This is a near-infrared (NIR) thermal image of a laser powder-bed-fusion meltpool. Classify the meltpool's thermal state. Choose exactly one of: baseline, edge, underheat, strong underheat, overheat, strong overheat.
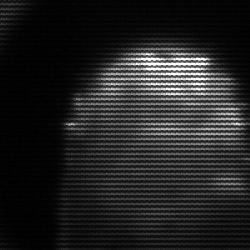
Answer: edge